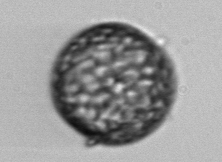
Label: Coscinodiscus